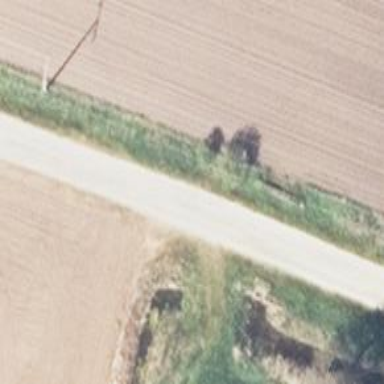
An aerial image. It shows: Track road with bridge.